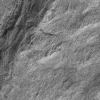
Atmospheric dust classification: not_dusty